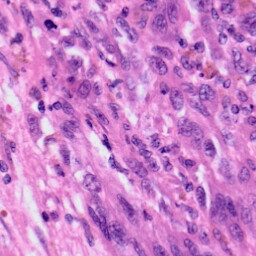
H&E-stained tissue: Skin